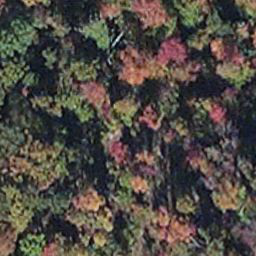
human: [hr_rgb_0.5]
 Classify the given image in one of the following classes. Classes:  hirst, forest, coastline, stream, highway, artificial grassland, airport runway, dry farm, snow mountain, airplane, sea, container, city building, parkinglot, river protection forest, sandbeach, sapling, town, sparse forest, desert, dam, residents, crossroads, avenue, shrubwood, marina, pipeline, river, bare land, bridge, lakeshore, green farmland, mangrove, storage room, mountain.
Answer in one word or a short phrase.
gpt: mangrove